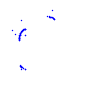
Particle: proton